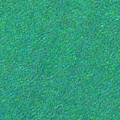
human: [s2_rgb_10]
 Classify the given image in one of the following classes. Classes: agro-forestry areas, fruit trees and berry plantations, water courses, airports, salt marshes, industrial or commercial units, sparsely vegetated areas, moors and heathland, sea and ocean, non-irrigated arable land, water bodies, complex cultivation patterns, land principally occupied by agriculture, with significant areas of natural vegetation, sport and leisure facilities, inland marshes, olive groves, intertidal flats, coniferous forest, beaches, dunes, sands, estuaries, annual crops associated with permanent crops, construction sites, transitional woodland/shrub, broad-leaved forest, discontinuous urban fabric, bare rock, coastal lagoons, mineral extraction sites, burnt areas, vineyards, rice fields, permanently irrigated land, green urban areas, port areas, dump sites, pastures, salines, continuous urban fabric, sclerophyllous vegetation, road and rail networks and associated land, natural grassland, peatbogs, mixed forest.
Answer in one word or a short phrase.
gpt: sea and ocean